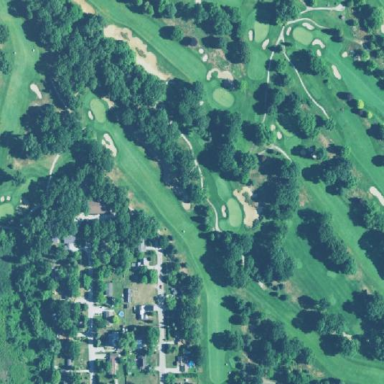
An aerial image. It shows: Golf course surrounded by greenery.